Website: macys
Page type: gifting
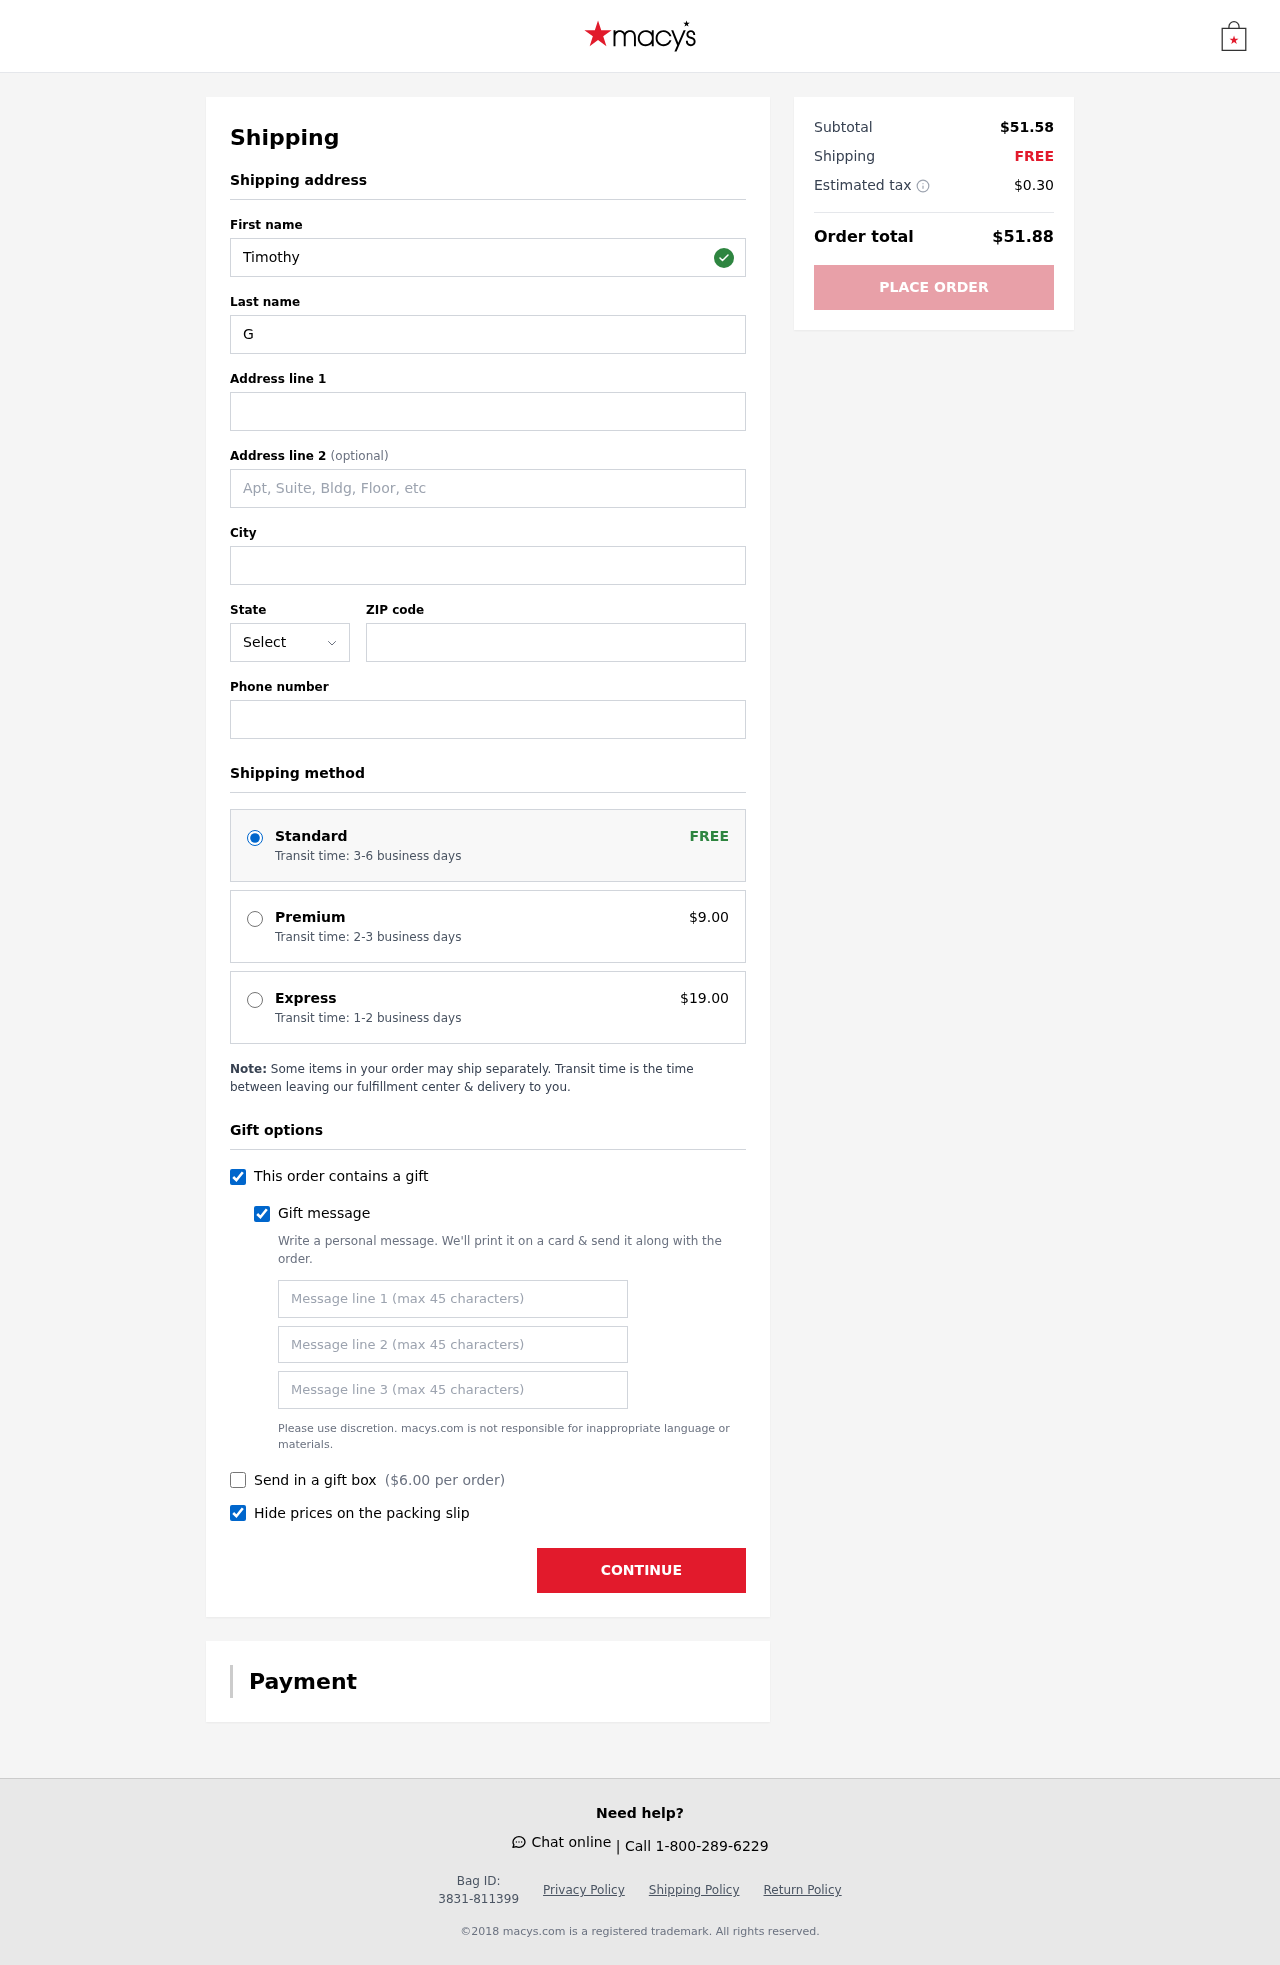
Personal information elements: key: PII_STATE_ABBR
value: AK
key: PII_FIRSTNAME
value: Timothy
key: PII_LASTNAME
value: Garcia
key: PII_STREET
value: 63910 Fowler Parkways Apt. 098
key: PII_STREET2
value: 7984 John Mills
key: PII_CITY
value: Cobbport
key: PII_POSTCODE
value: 41000
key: PII_PHONE
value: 4378256220
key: PII_GIFT_MESSAGE
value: Hey Crystal, I thought these packing cubes would be perfect for your next adventure! Can't wait to hear about all the amazing places you’ll go and how organized you’ll be. Enjoy every journey!  Timothy
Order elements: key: ORDER_SHIPPING_STANDARD
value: Transit time: 3-6 business days
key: ORDER_SHIPPING_PREMIUM
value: Transit time: 2-3 business days
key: ORDER_SHIPPING_PREMIUM_PRICE
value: $9.00
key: ORDER_SHIPPING_EXPRESS
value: Transit time: 1-2 business days
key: ORDER_SHIPPING_EXPRESS_PRICE
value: $19.00
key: ORDER_GIFT_BOX_PRICE
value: $6.00
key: ORDER_SUBTOTAL
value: $51.58
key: ORDER_SHIPPING_COST
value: FREE
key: ORDER_TAX
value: $0.30
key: ORDER_TOTAL
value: $51.88